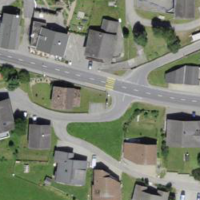
EUNIS habitat code: 54
Species observed at this site:
Eryngium alpinum